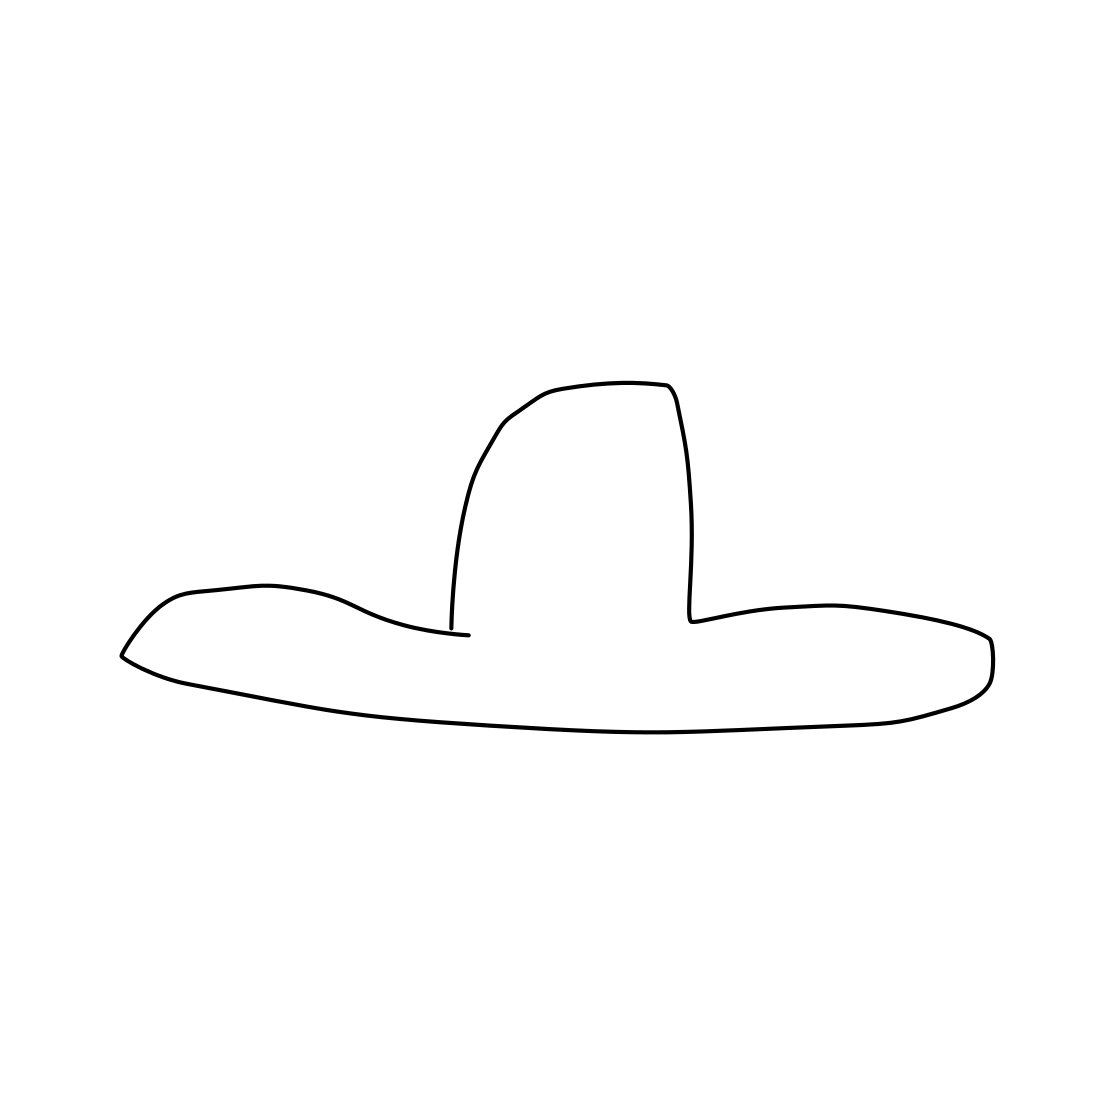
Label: hat